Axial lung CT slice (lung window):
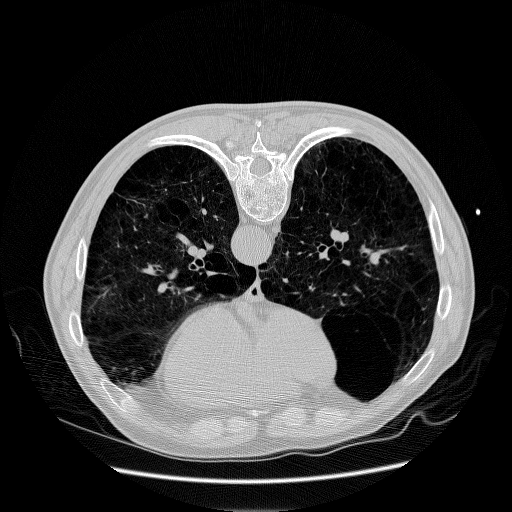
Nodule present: no